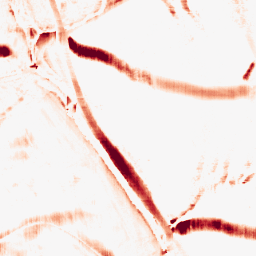
Category: morphological
Decomposition family: morphological_rect
Decomposition parameters: operation: opening
width: 10
height: 20
Upsampling method: sinc_blackman
Upsampling parameters: scale: 4
kernel_size: 8
Upsampling scale: 4